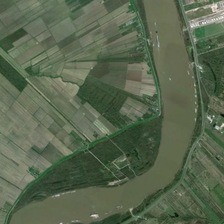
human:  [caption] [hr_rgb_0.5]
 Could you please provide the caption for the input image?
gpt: many green tree are in two sides of a curved river .

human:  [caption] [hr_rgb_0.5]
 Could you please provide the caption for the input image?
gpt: many green tree are in two sides of a curved river .

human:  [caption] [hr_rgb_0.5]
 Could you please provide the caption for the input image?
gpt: many green tree are in two sides of a curved river .

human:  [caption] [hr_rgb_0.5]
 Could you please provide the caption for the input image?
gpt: many green tree are in two sides of a curved river .

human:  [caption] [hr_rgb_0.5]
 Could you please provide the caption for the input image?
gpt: many green tree are in two sides of a curved river .